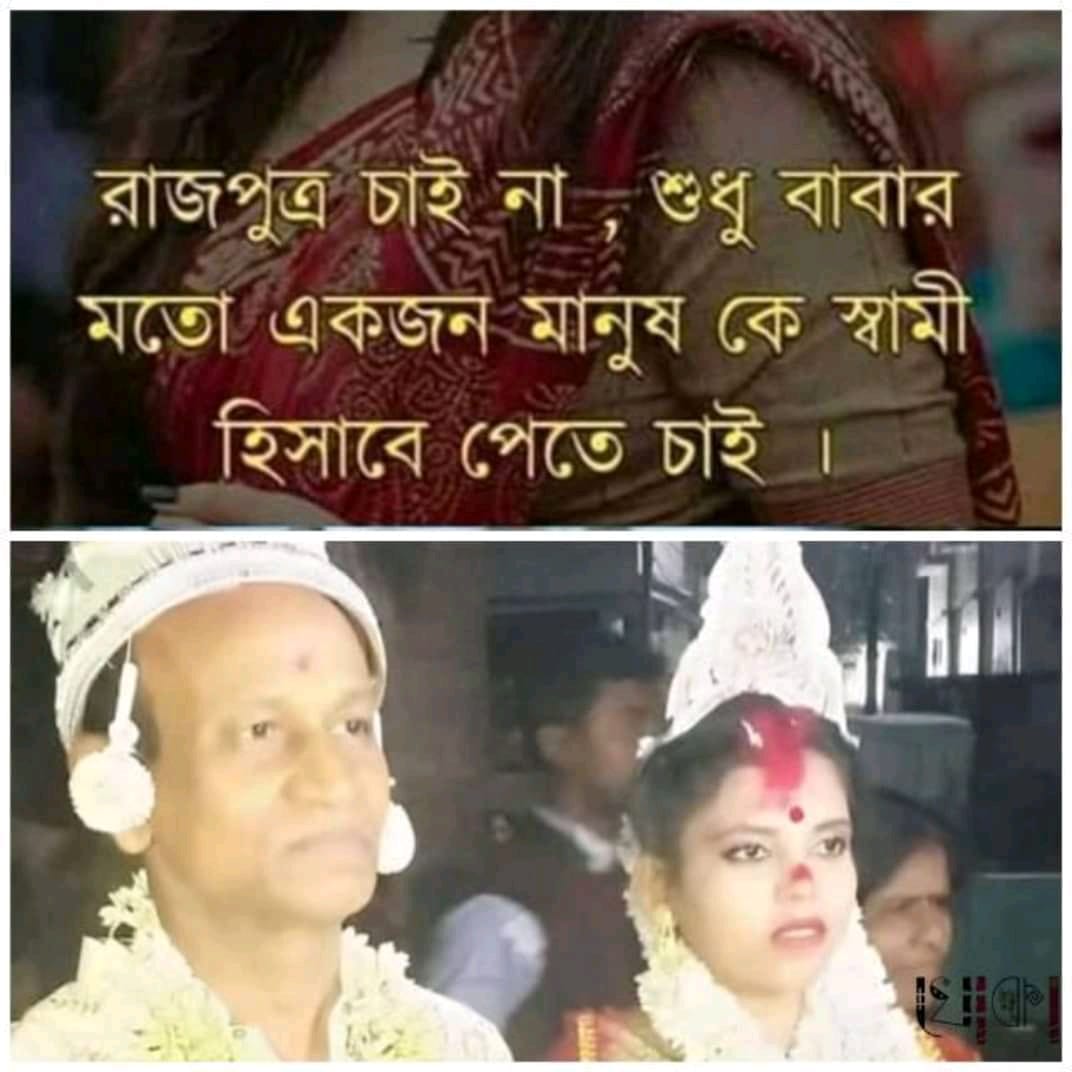
Caption: রাজপুত্র চাই না , শুধু বাবার মতো একজন মানুষ কে স্বামী হিসাবে পেতে চাই ।
Label: hate